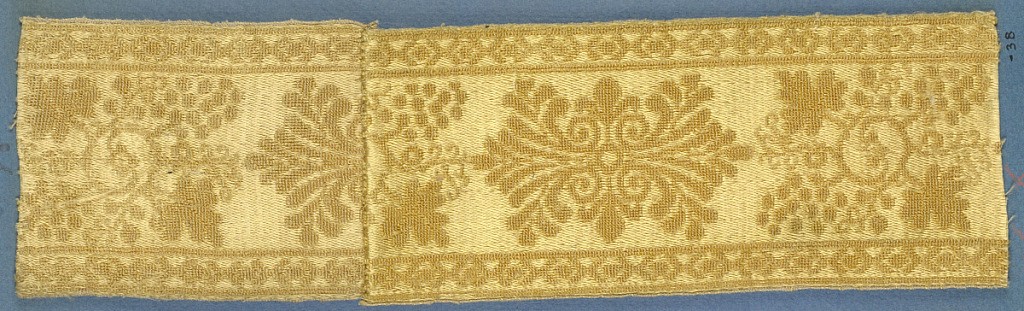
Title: Trimming
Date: ca. 1820
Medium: silk Technique: woven
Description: Yellow trimming fragment with a design of a vine ornament alternating with a motif of leaves. Border in a lozenge pattern at either edge.